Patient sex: F
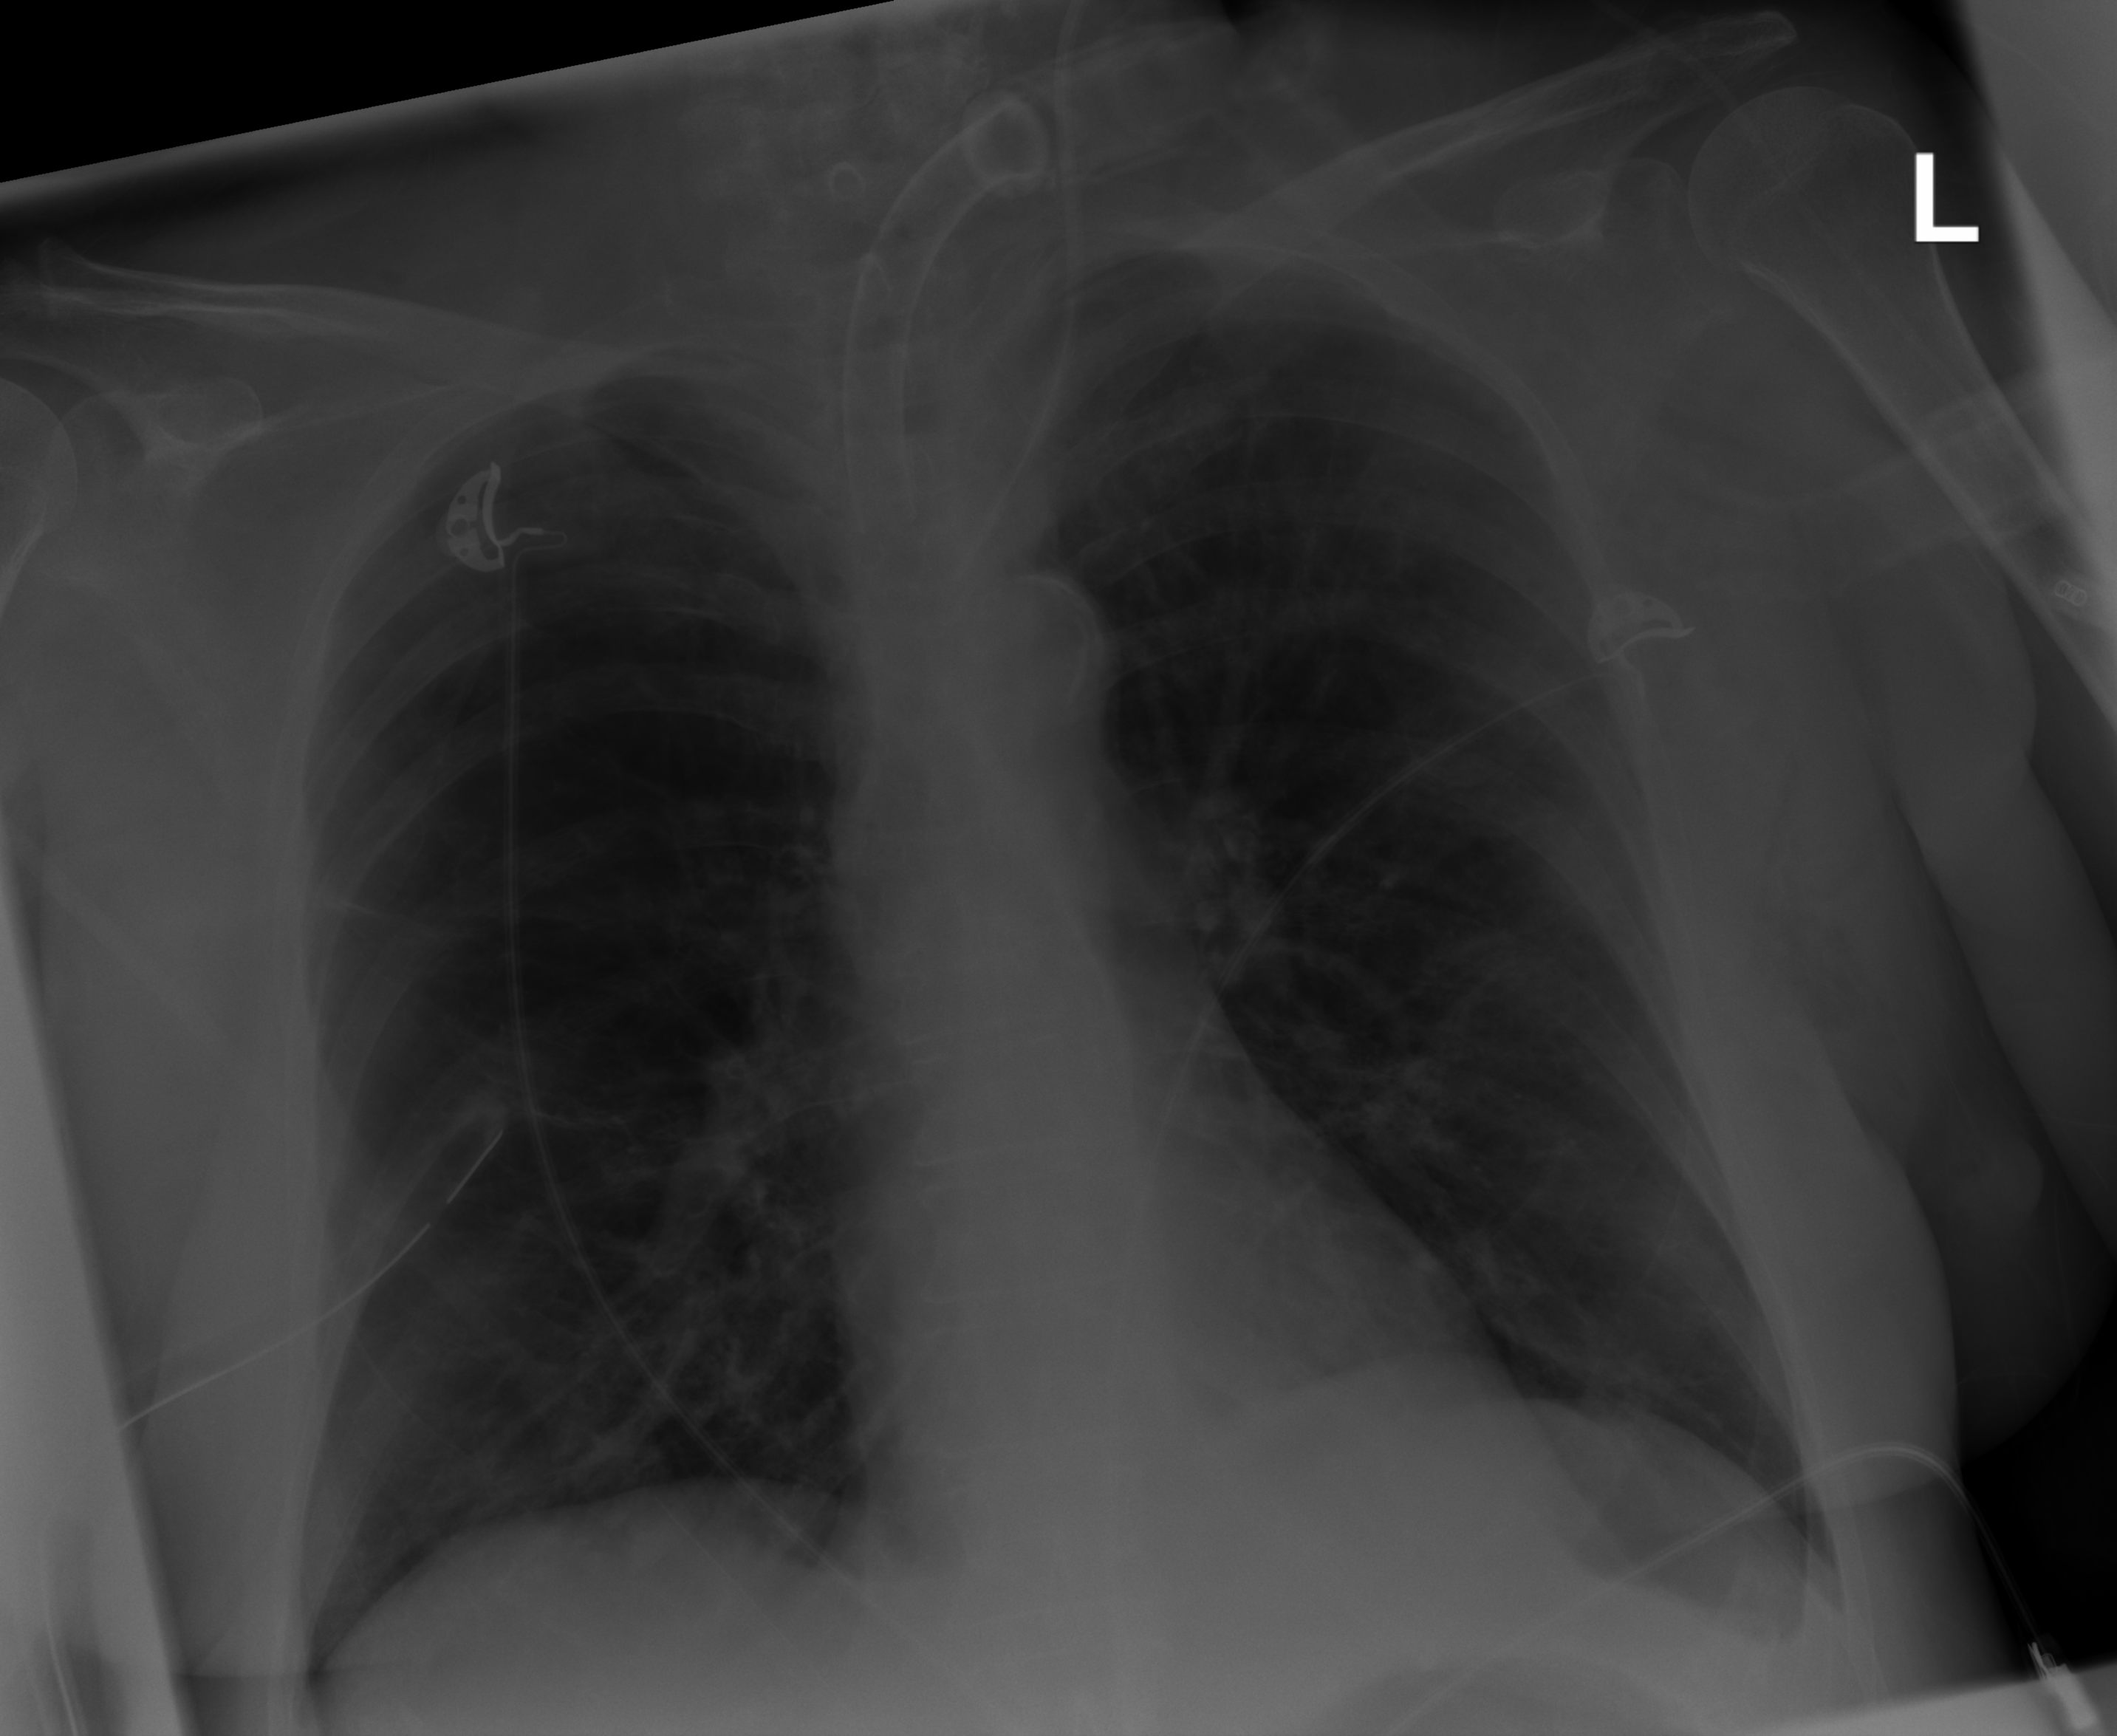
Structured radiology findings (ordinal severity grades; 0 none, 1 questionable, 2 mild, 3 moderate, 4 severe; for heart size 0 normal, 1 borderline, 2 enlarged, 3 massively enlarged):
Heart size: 0
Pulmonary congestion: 0
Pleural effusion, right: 0
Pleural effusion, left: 2
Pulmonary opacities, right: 0
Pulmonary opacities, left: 0
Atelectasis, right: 0
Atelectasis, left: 0